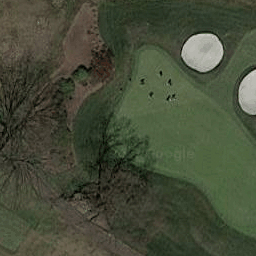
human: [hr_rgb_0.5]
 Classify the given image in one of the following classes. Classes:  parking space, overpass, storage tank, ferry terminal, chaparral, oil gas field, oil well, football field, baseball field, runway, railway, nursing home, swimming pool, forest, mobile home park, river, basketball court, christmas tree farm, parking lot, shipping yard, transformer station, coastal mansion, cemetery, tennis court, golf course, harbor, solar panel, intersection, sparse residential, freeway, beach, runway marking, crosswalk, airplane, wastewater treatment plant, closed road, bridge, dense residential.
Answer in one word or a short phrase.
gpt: golf course